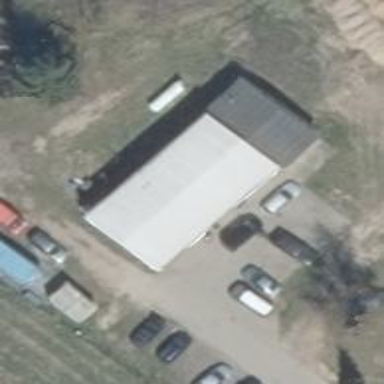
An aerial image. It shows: Car repair shop.